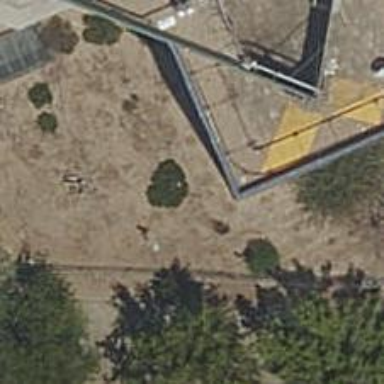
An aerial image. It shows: Surveillance system is in place.